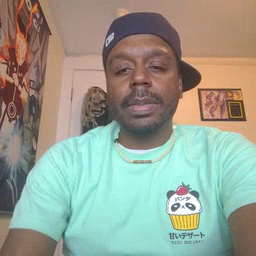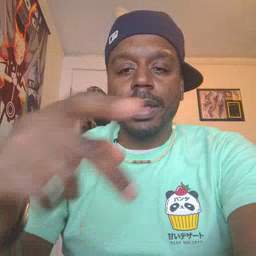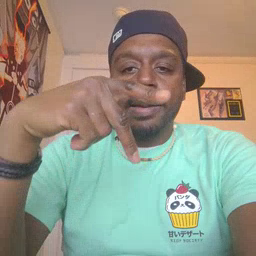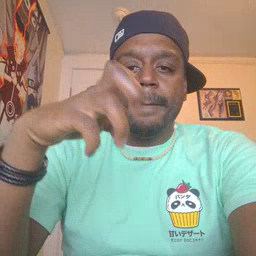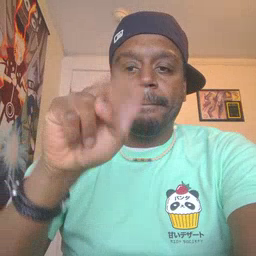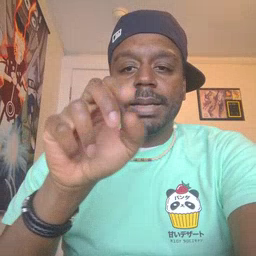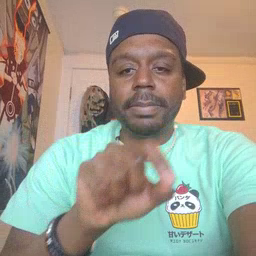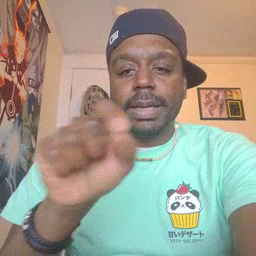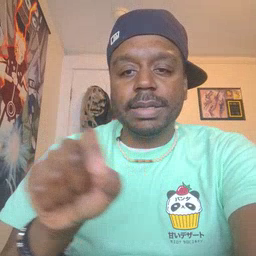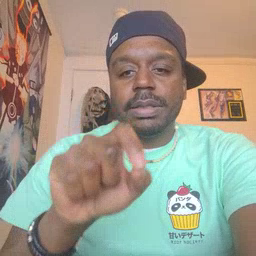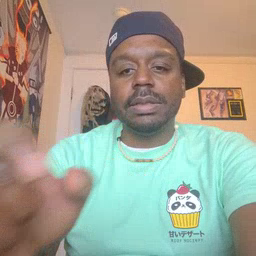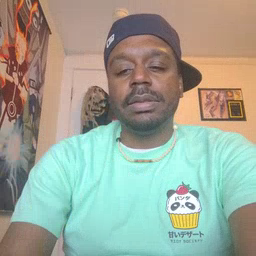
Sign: pen